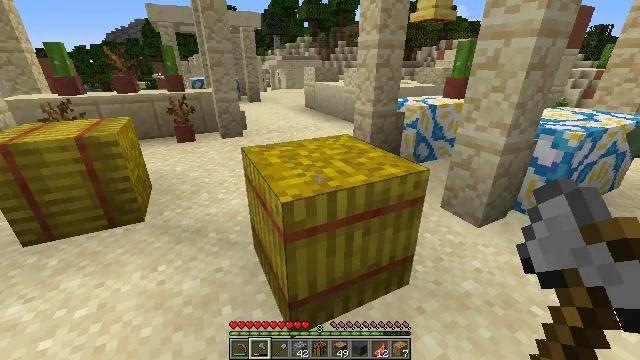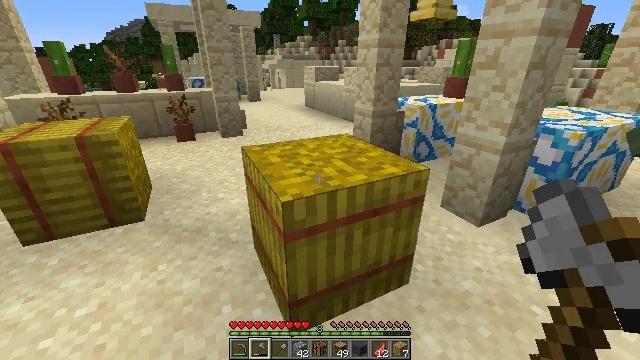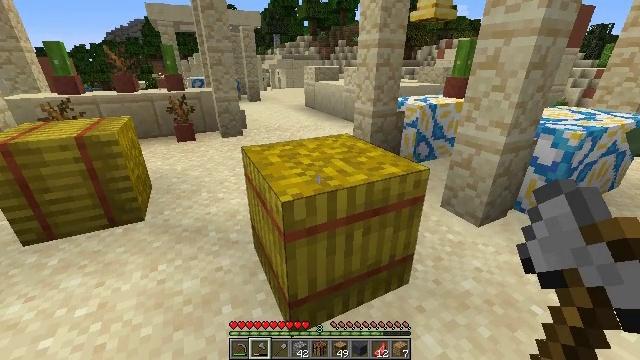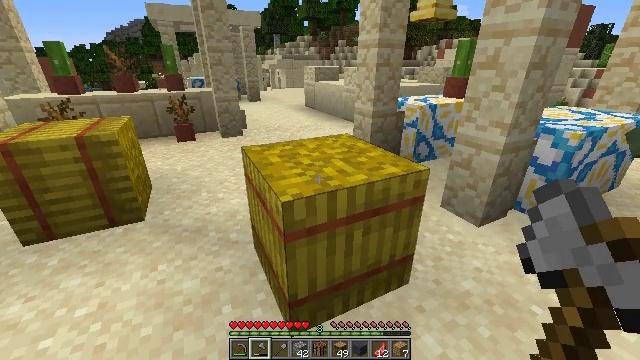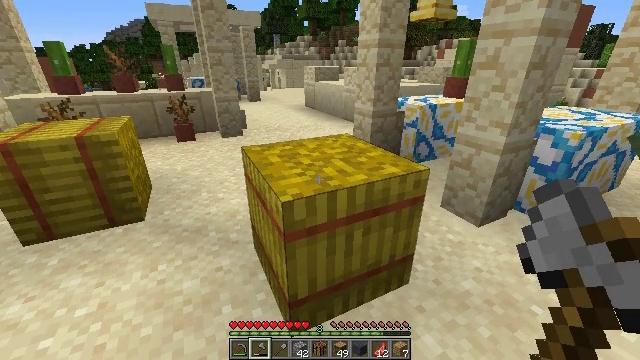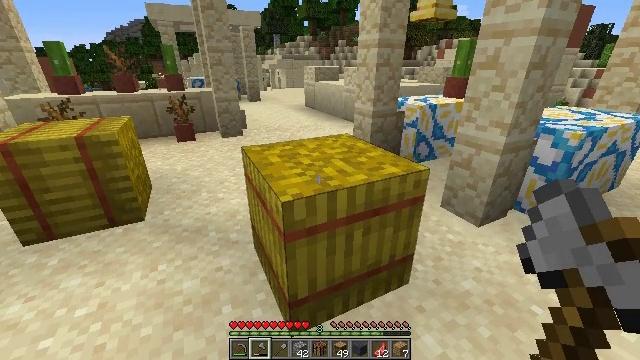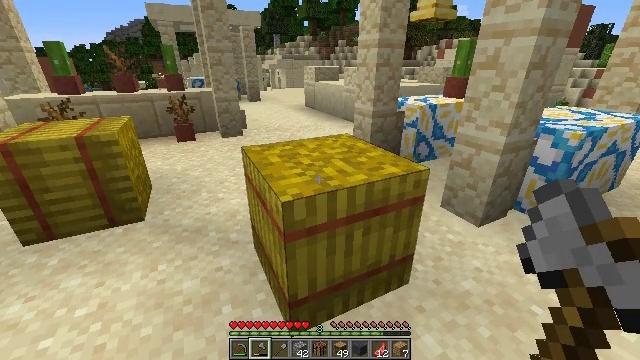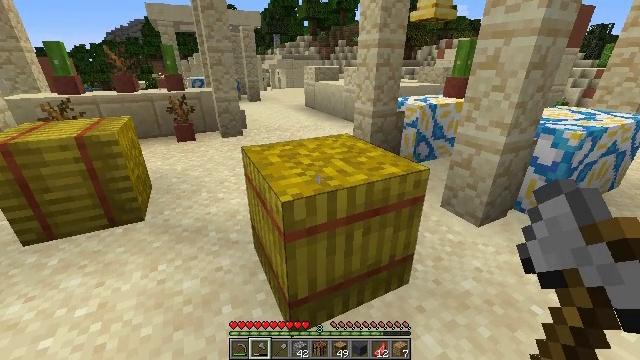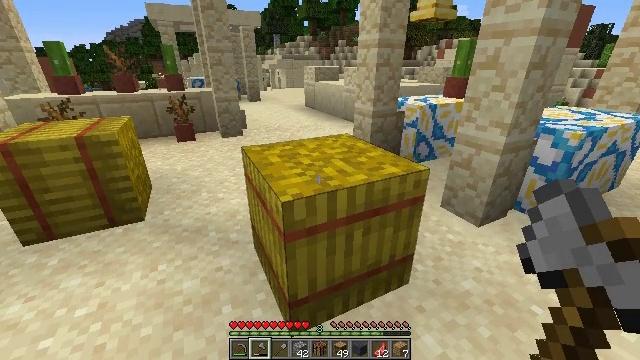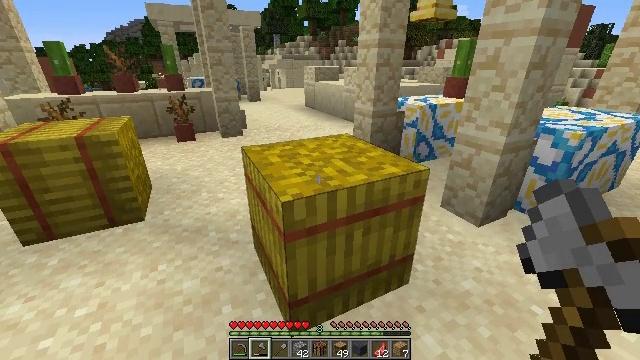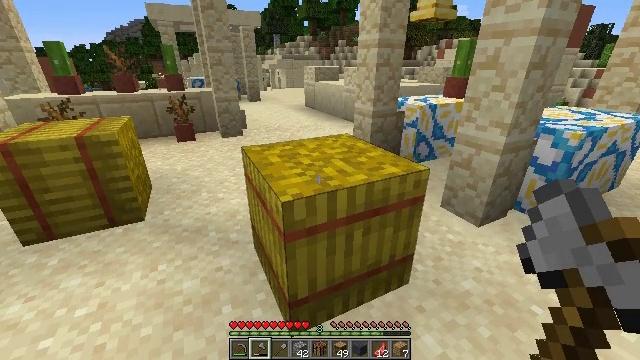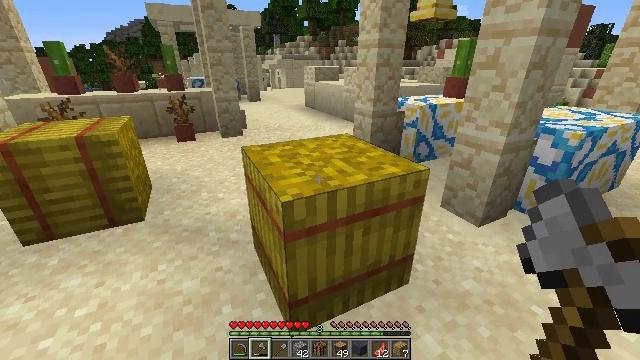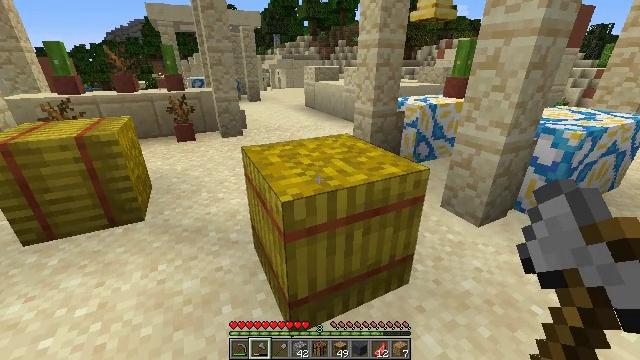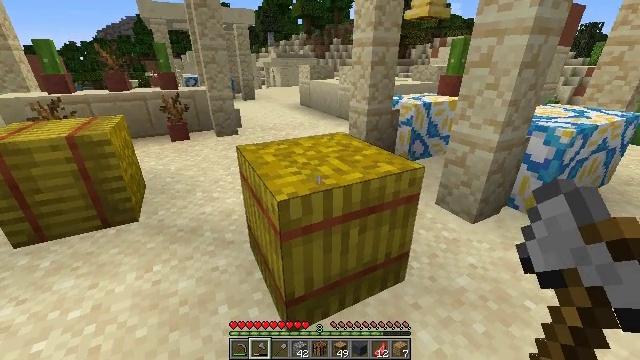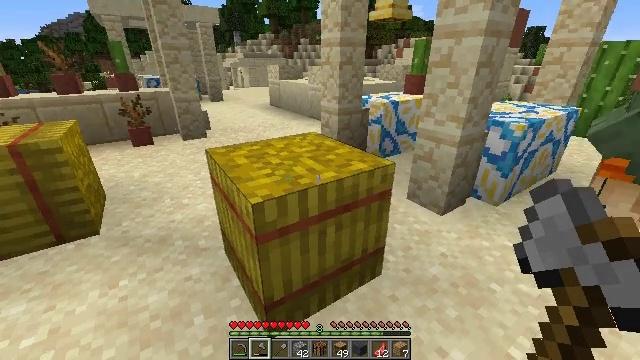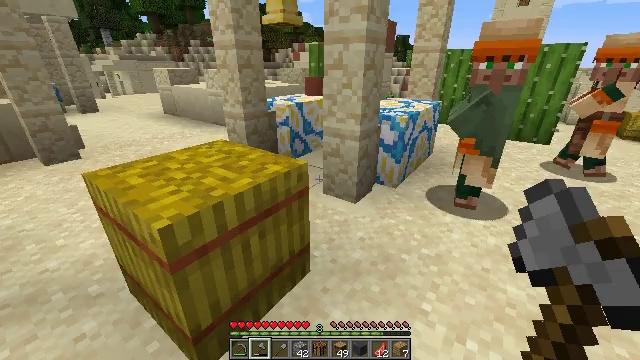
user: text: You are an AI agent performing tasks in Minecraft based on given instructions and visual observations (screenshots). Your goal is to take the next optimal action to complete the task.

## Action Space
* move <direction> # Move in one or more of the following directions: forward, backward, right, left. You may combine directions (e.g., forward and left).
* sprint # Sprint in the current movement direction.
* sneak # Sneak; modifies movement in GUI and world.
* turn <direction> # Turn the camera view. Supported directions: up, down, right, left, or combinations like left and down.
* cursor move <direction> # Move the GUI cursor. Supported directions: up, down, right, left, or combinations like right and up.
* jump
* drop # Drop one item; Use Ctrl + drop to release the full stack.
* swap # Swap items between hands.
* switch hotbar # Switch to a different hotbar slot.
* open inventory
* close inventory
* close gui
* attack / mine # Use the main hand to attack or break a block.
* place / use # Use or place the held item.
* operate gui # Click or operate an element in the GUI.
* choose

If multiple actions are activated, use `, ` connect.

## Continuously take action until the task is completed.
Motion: motion action
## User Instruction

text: Kill mobs.
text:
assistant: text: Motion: no_op
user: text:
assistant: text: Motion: no_op
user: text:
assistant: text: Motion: no_op
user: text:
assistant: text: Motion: no_op
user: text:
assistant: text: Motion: no_op
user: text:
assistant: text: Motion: no_op
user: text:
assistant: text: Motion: use / place
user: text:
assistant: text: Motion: use / place
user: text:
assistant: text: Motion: no_op
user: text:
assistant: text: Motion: no_op
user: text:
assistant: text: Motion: no_op
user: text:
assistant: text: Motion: no_op
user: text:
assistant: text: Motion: turn right
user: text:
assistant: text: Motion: turn right
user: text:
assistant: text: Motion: turn right
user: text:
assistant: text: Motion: turn right and up
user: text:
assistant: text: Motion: turn right
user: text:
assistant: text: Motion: no_op
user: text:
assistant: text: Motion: move forward
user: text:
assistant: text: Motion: move forward
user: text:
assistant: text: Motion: move forward
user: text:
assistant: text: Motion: move forward
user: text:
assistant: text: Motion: move forward
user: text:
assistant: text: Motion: move forward
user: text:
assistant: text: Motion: move forward, turn left
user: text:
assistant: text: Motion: move forward, turn left
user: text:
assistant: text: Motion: move forward, turn left
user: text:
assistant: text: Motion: no_op
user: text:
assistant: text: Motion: turn left
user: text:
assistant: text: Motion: no_op